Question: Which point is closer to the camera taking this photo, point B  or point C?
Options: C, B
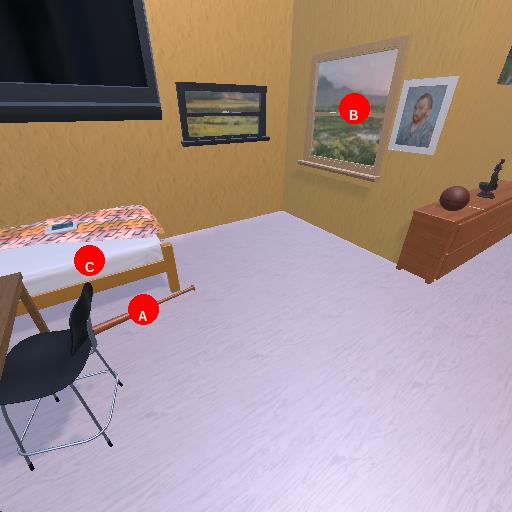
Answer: C